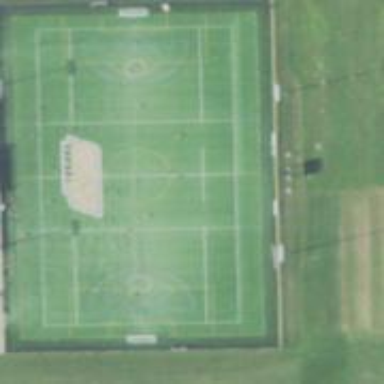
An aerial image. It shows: Lacrosse pitch with turf surface.